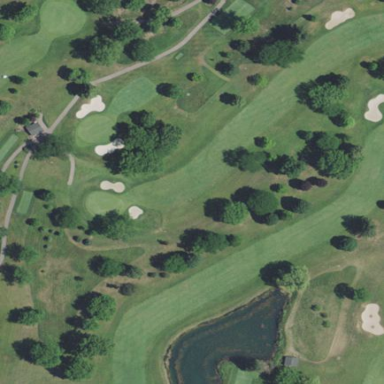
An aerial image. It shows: Grassy fairway on golf course.